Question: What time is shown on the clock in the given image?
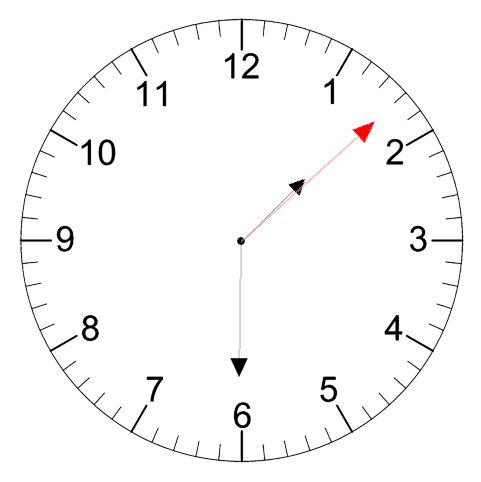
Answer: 01:30:08